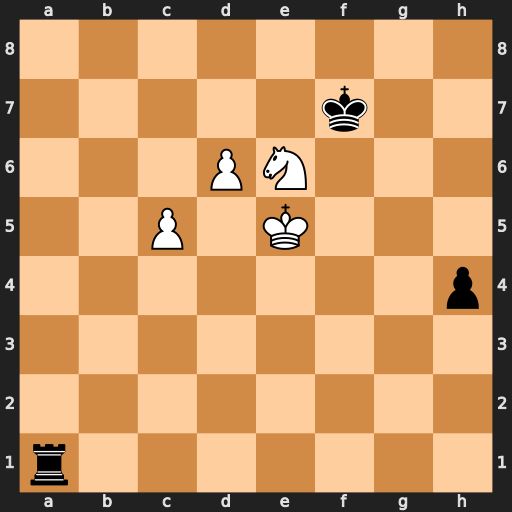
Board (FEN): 8/5k2/3PN3/2P1K3/7p/8/8/r7
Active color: w
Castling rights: -
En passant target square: -
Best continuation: d7 Re1+ Kf4